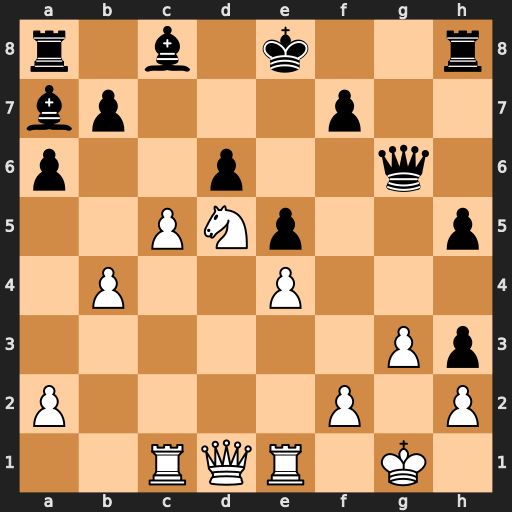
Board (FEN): r1b1k2r/bp3p2/p2p2q1/2PNp2p/1P2P3/6Pp/P4P1P/2RQR1K1
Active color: w
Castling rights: kq
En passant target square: -
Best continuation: Nc7+ Kf8 Nxa8